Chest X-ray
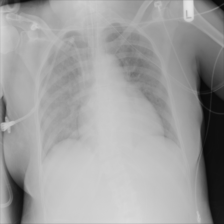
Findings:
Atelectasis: negative
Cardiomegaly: negative
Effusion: negative
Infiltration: negative
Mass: negative
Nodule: negative
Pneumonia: negative
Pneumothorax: negative
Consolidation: negative
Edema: negative
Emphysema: negative
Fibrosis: negative
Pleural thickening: negative
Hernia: negative